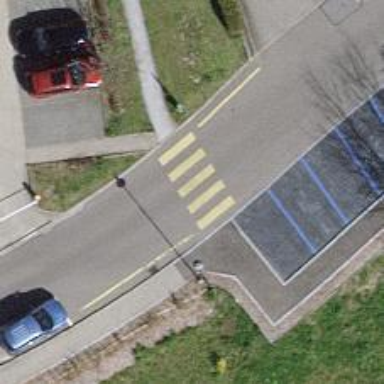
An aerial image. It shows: Marked crossing on the road.